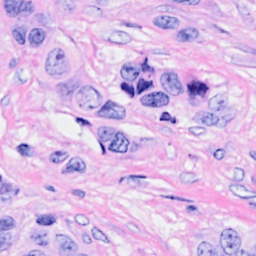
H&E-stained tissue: Breast